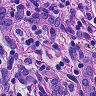
Metastatic tissue present: yes